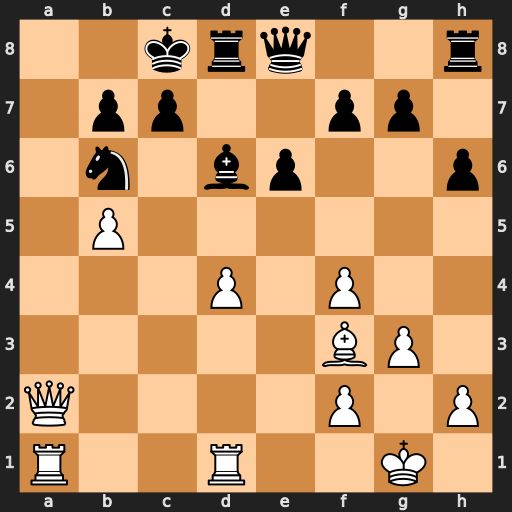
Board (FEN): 2krq2r/1pp2pp1/1n1bp2p/1P6/3P1P2/5BP1/Q4P1P/R2R2K1
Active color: w
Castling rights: -
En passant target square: -
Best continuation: Bxb7+ Kxb7 Qa6+